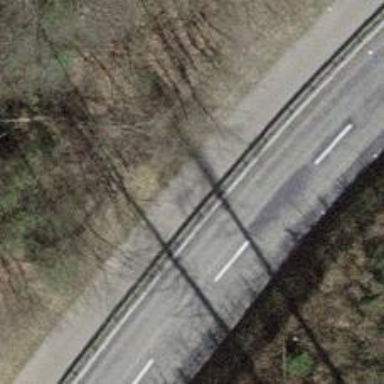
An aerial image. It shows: Cycleway.